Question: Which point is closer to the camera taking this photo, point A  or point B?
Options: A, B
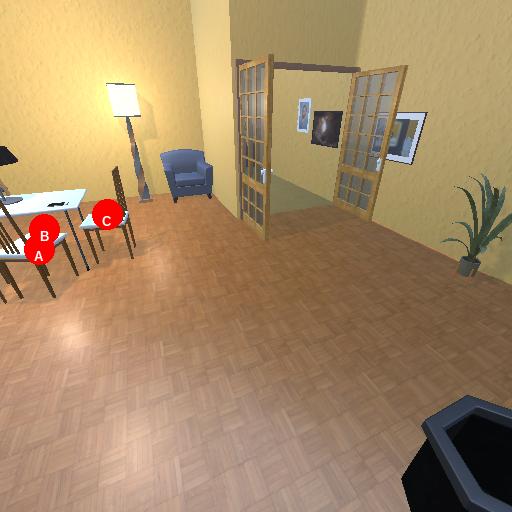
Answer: A